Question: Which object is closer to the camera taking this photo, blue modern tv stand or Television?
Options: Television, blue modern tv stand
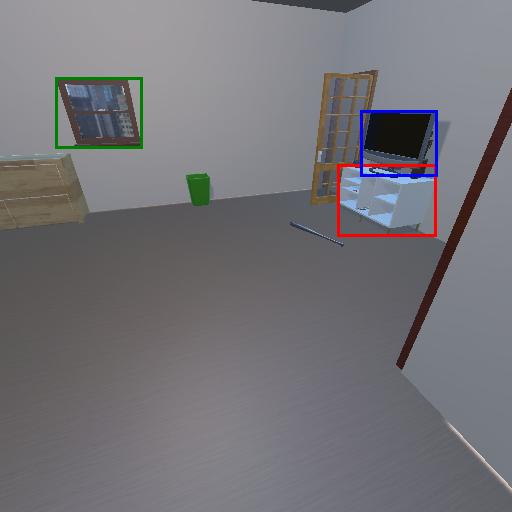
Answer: Television